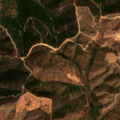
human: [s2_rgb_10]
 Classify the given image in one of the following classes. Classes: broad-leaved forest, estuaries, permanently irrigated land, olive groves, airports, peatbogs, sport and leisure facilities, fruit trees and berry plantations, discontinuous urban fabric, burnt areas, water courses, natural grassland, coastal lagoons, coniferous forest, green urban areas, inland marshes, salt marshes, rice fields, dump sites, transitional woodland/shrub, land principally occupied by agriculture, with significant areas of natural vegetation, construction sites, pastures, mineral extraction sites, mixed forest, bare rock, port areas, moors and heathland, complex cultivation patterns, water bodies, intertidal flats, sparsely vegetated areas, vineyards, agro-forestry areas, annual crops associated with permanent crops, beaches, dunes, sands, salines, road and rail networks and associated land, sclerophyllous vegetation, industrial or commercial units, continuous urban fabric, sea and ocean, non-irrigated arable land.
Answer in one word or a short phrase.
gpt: broad-leaved forest, transitional woodland/shrub